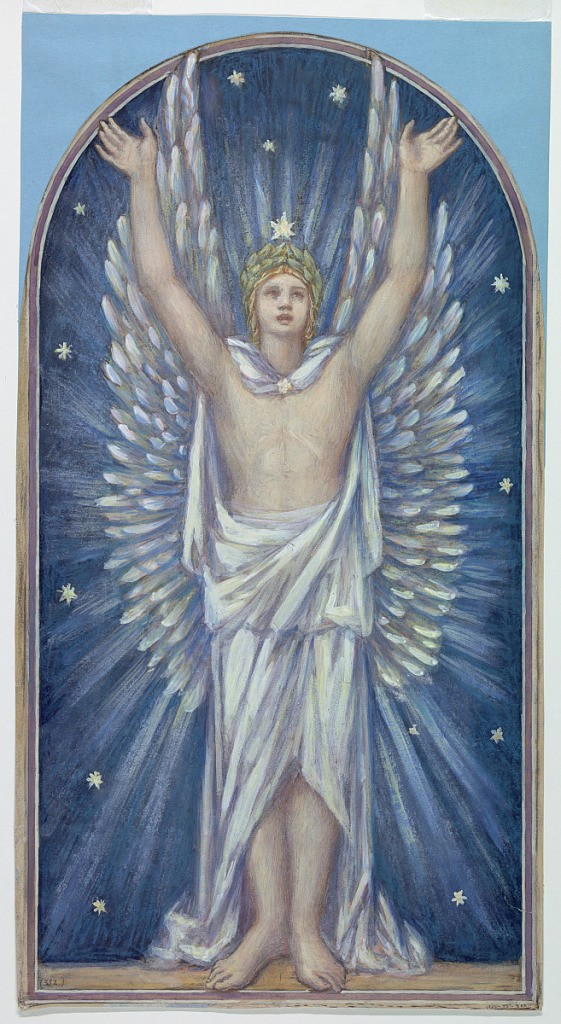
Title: Study for figure
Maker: Francis Augustus Lathrop, American, 1849–1909
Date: ca. 1899
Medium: Pastel crayon, brush and gouache, graphite on paper
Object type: Drawing
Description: A male figure with wings stands, arms raised and draped in cloth, in front of a night sky full of stars.